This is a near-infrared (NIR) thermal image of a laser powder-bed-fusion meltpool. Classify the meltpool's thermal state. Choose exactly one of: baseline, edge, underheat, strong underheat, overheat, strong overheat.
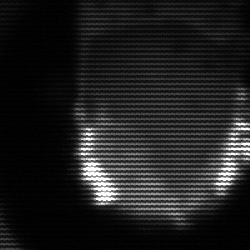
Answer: baseline